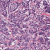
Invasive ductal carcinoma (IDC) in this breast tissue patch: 1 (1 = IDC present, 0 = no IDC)